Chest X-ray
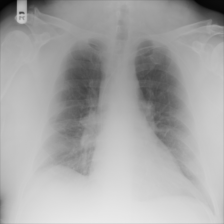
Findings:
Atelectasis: negative
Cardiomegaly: negative
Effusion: negative
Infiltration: negative
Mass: negative
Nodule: negative
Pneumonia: negative
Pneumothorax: negative
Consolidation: negative
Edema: negative
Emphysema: negative
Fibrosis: negative
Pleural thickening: negative
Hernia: negative